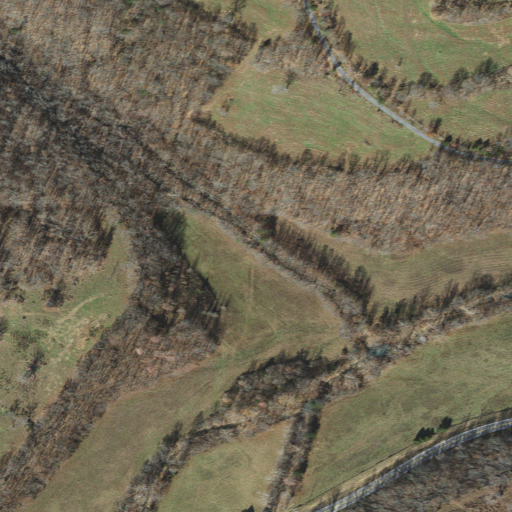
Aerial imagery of valley in Arkansas named Colder Hollow containing deciduous forest, pasture, open development, and grassland